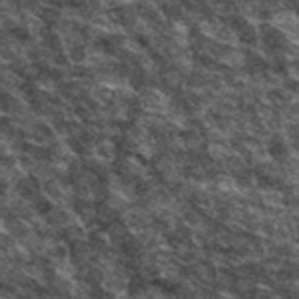
Label: frost